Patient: sex M, age 79
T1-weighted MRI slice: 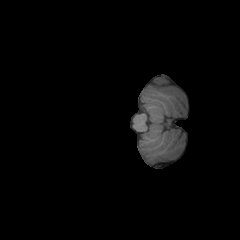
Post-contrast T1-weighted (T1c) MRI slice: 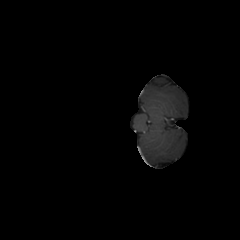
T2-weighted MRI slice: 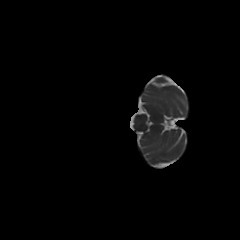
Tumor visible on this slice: no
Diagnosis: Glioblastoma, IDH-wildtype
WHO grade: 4